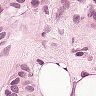
Metastatic tissue present: yes